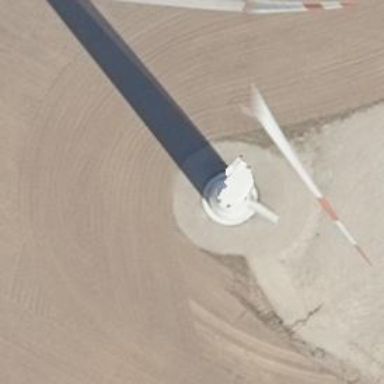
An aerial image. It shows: Wind generator powered by Vestas horizontal axis wind turbine.